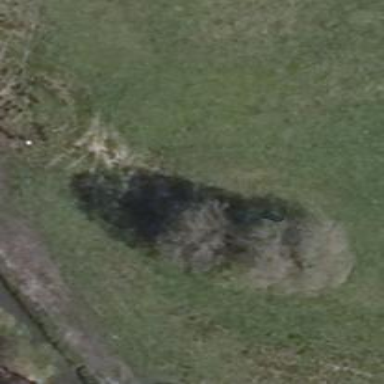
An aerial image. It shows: Deciduous broadleaved tree.